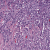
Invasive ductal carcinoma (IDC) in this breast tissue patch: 1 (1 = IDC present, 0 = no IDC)